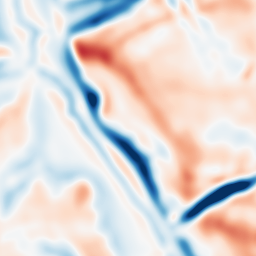
Category: multiscale
Decomposition family: dog
Decomposition parameters: sigma_low: 5
sigma_high: 5
Upsampling method: quartic
Upsampling parameters: scale: 4
Upsampling scale: 4